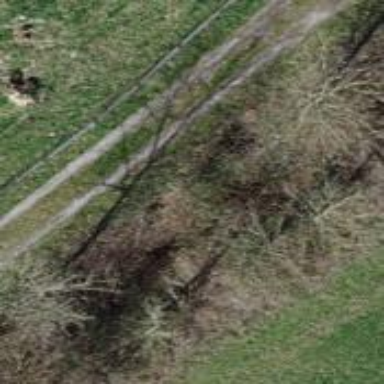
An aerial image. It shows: Ditch in the surroundings.